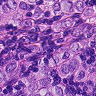
Metastatic tissue present: yes